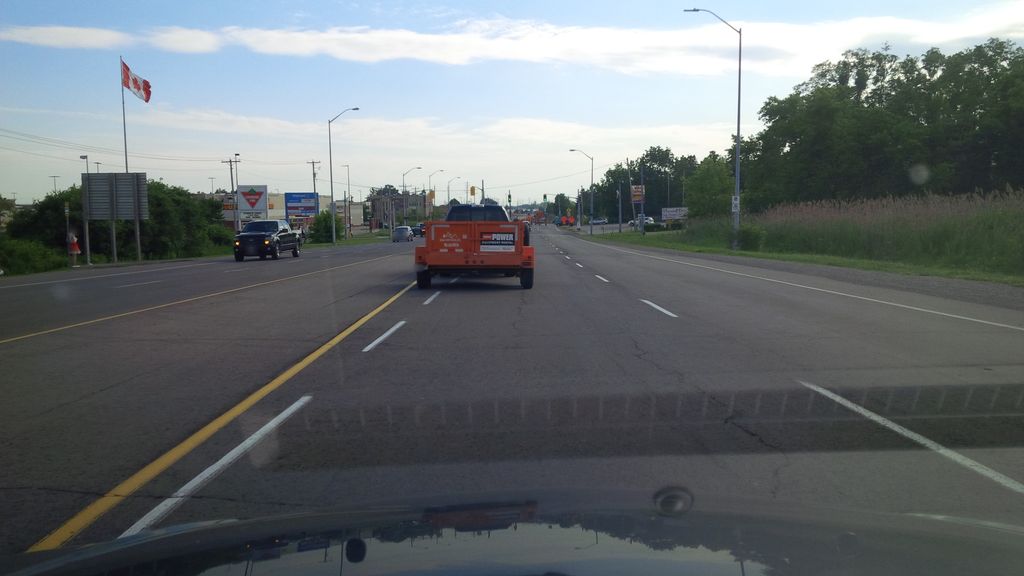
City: hamilton